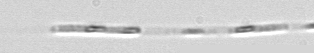
Label: Leptocylindrus